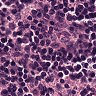
Metastatic tissue present: no